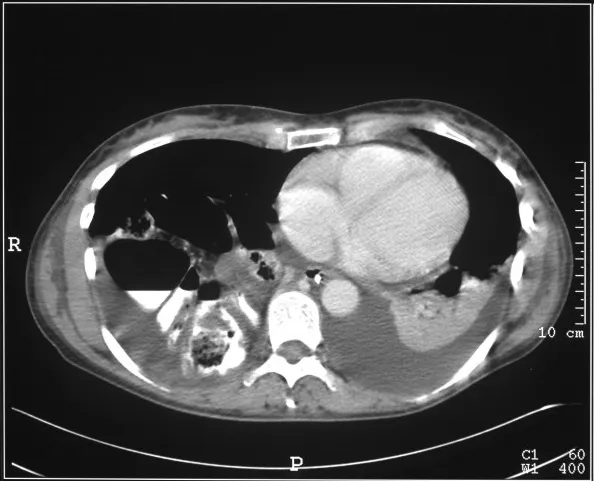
CT scan of thorax and abdomen demonstrating the abnormal anatomy.
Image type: radiology (ct)